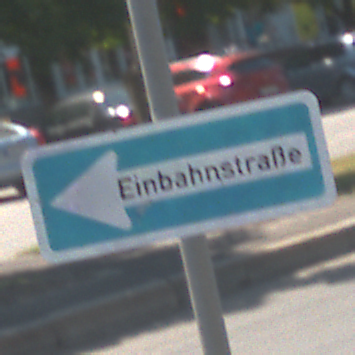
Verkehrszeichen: EinbahnstrasseLinksweisend
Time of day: Midday
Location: Outdoor (Urban)
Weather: Clear
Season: NotSpecified
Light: Natural